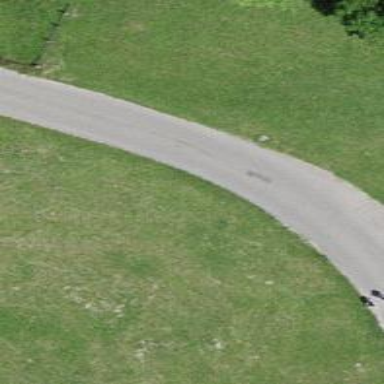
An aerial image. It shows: Unclassified road.